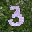
Label: 3